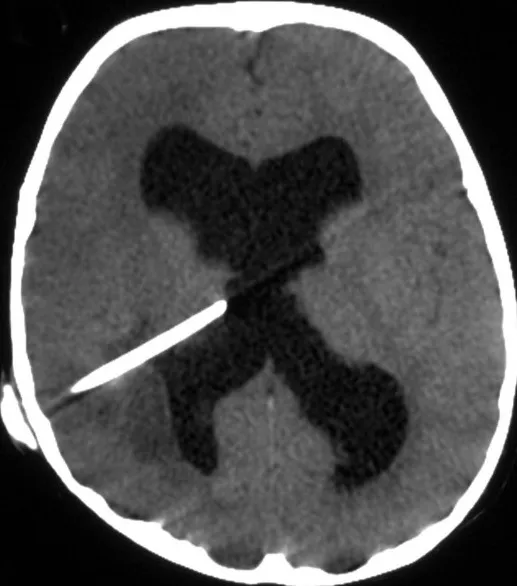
Brain CT (Plain): showing dilated ventricles and right parietal low-density area adjacent to the ventricular catheter and causing slight indentation in the occipital horn.
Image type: radiology (ct)